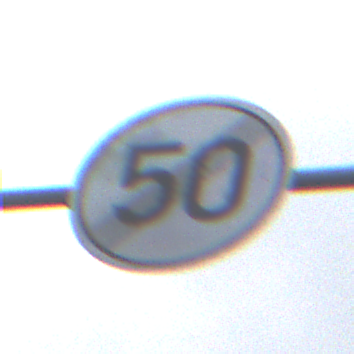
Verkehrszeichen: EndeGeschwindigkeit50
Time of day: MorningAfternoon
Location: Outdoor (RoadRail)
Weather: PartlyCloudy
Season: NotSpecified
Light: Natural